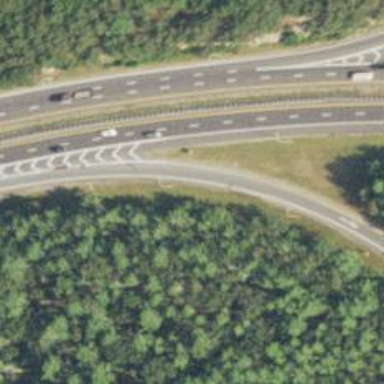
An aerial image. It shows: Asphalt motorway link.